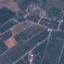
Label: PermanentCrop